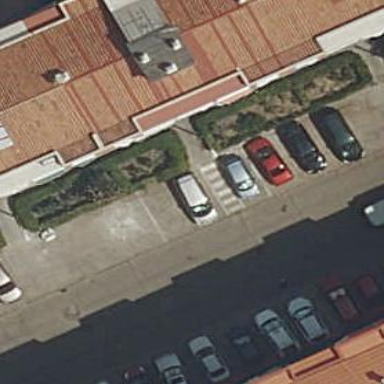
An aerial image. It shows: Garden with kerb border.